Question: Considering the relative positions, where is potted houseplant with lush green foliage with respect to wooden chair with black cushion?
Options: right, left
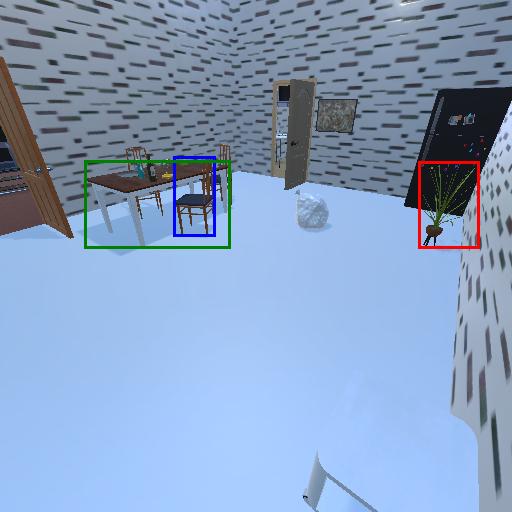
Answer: right